This wavelet scalogram was computed from a rotor test-rig vibration snapshot. Based on the visible evidence, which rotor condition applies: normal, misalignment, unbalance, looseness?
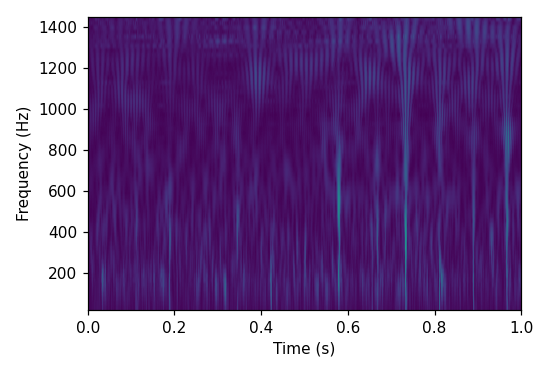
Answer: normal